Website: lowes
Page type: billing-address
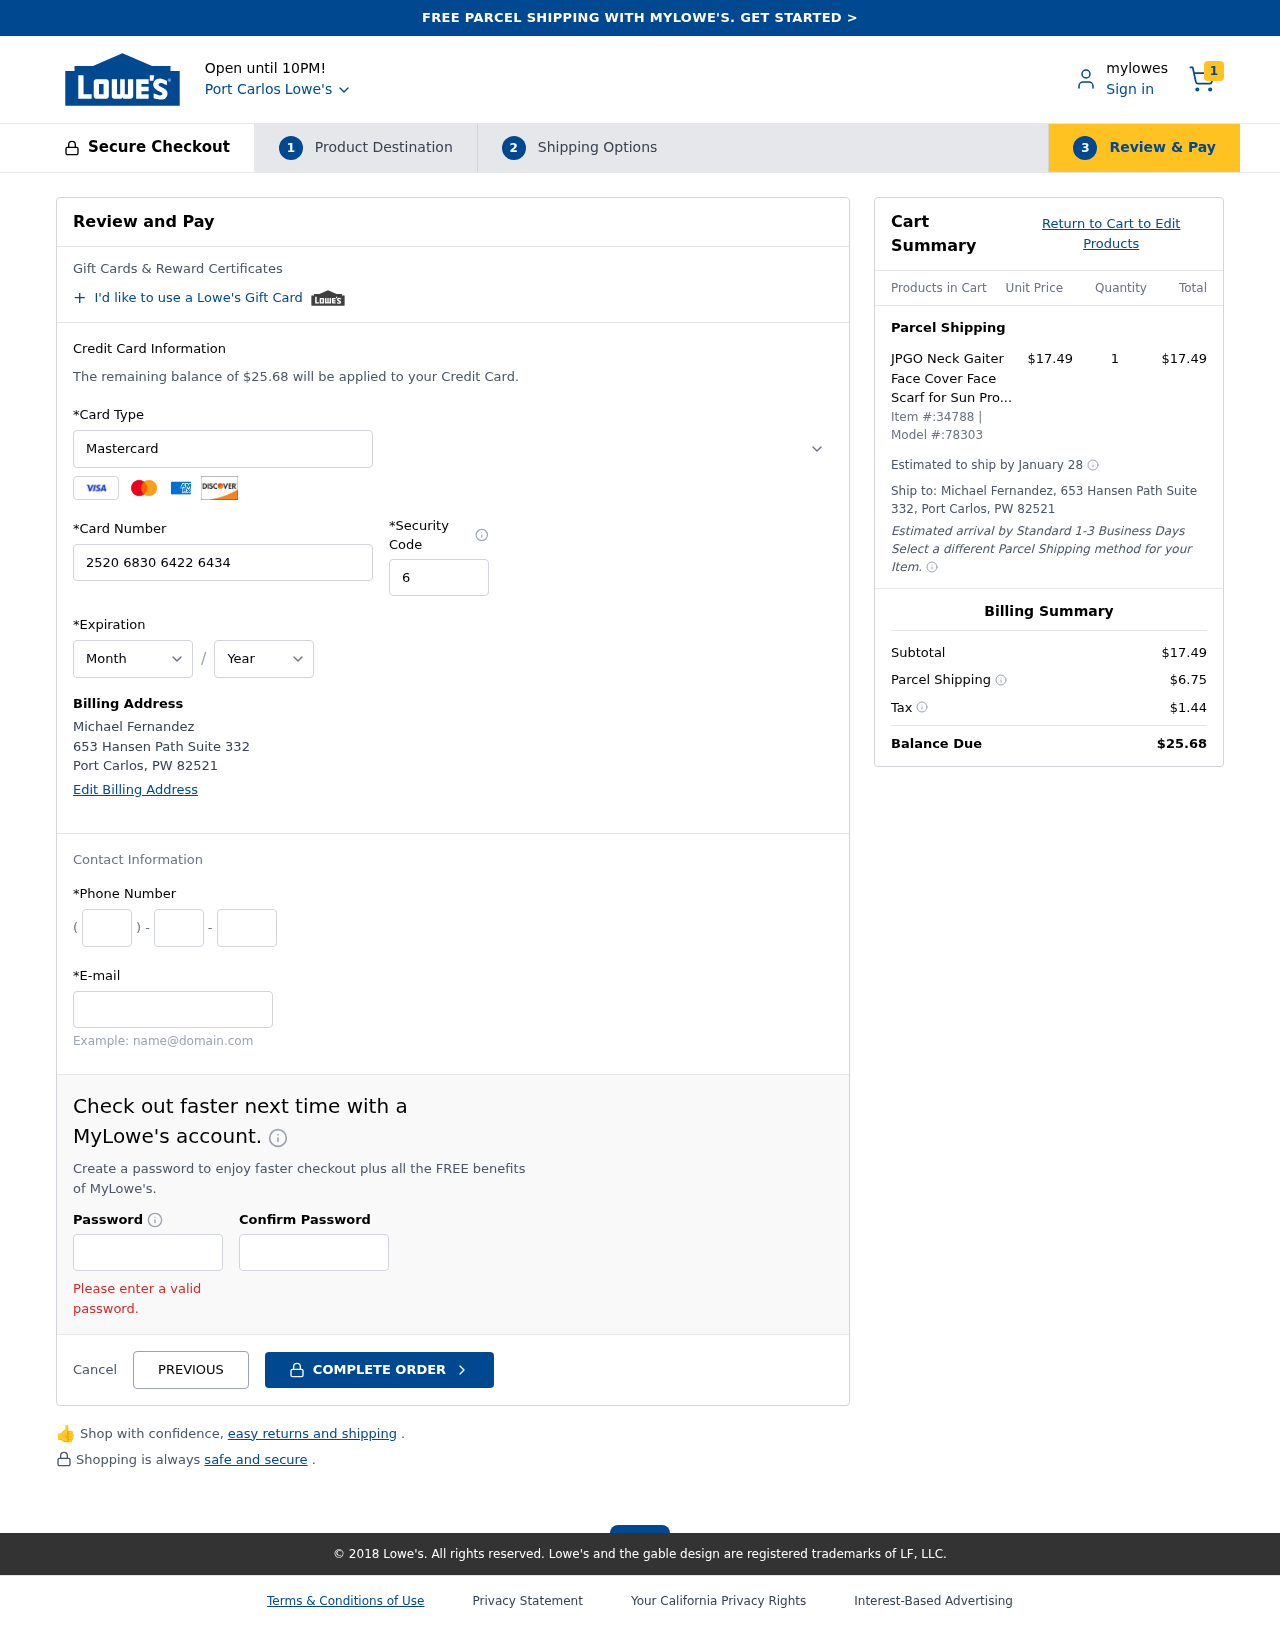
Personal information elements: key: PII_CARD_CVV
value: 634
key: PII_CARD_EXPIRY_MONTH
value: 01
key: PII_CARD_EXPIRY_YEAR
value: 30
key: PII_CARD_NUMBER
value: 2520 6830 6422 6434
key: PII_CARD_TYPE
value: Mastercard
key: PII_CITY
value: Port Carlos
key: PII_CITY_STATE_ZIP
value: Port Carlos, PW 82521
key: PII_EMAIL
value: mfernandez@yahoo.com
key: PII_FULLNAME
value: Michael Fernandez
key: PII_PHONE_AREA
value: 462
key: PII_PHONE_PREFIX
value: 407
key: PII_PHONE_SUFFIX
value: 7329
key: PII_STREET
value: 653 Hansen Path Suite 332
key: PII_FULLNAME2
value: Michael Fernandez
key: PII_STATE
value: PW
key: PII_STATE_ABBR
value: PW
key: PII_POSTCODE
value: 82521
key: PII_POSTCODE_FULL
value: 82521
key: PII_CITY_STATE
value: Port Carlos, PW
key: PII_POSTCODE_NUMERIC
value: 82521
Product elements: key: PRODUCT1_NAME
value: JPGO Neck Gaiter Face Cover Face Scarf for Sun Protection Washable Reusable Balaclava Bandana 1 Piec
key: PRODUCT1_PRICE
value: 17.49
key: PRODUCT1_QUANTITY
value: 1
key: PRODUCT_ITEM_NUMBER
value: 34788
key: PRODUCT_MODEL_NUMBER
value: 78303
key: PRODUCT1_LINE_TOTAL
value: $17.49
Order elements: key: ORDER_NUM_ITEMS
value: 1
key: ORDER_TOTAL
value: $25.68
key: ORDER_SHIPPING_DATE
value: January 28
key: ORDER_SUBTOTAL
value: $17.49
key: ORDER_SHIPPING_COST
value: $6.75
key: ORDER_TAX
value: $1.44